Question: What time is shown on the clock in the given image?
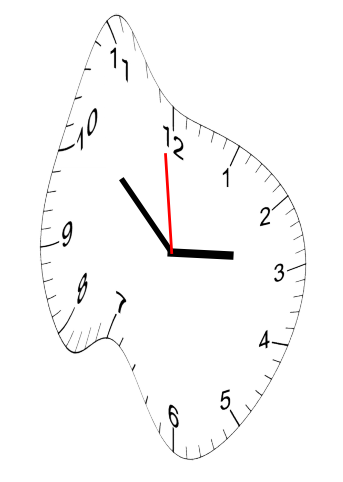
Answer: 02:51:59